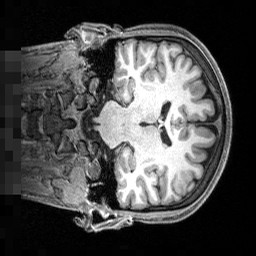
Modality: T1w
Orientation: coronal
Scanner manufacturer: siemens
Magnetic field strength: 3 T
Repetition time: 2.4 s
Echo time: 0.00256 s